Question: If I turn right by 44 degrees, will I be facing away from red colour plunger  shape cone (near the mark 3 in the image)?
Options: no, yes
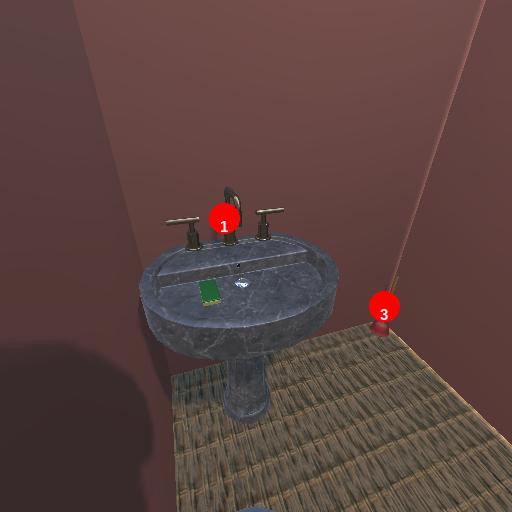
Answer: no